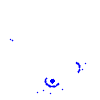
Particle: electron